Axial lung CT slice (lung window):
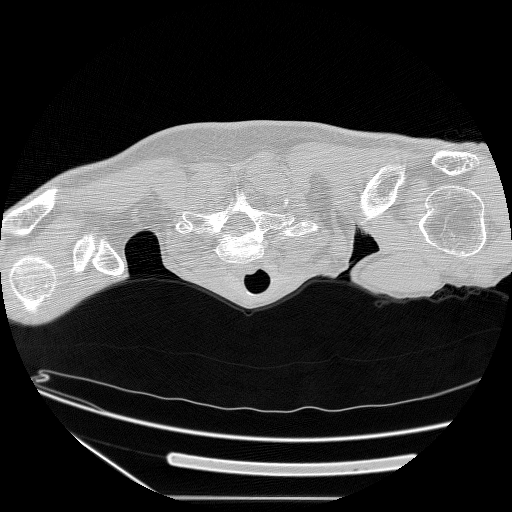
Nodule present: no